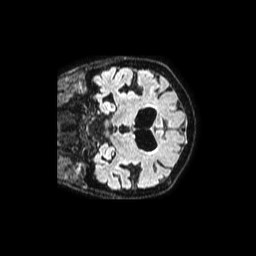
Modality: FLAIR
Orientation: coronal
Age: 85
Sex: female
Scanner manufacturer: philips
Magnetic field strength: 1.5 T
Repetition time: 4.8 s
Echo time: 0.3317 s